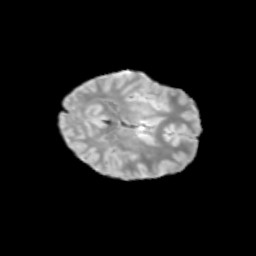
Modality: T2w
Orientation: axial
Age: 10
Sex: female
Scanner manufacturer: siemens
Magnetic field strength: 3 T
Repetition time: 3.8 s
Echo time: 0.07 s